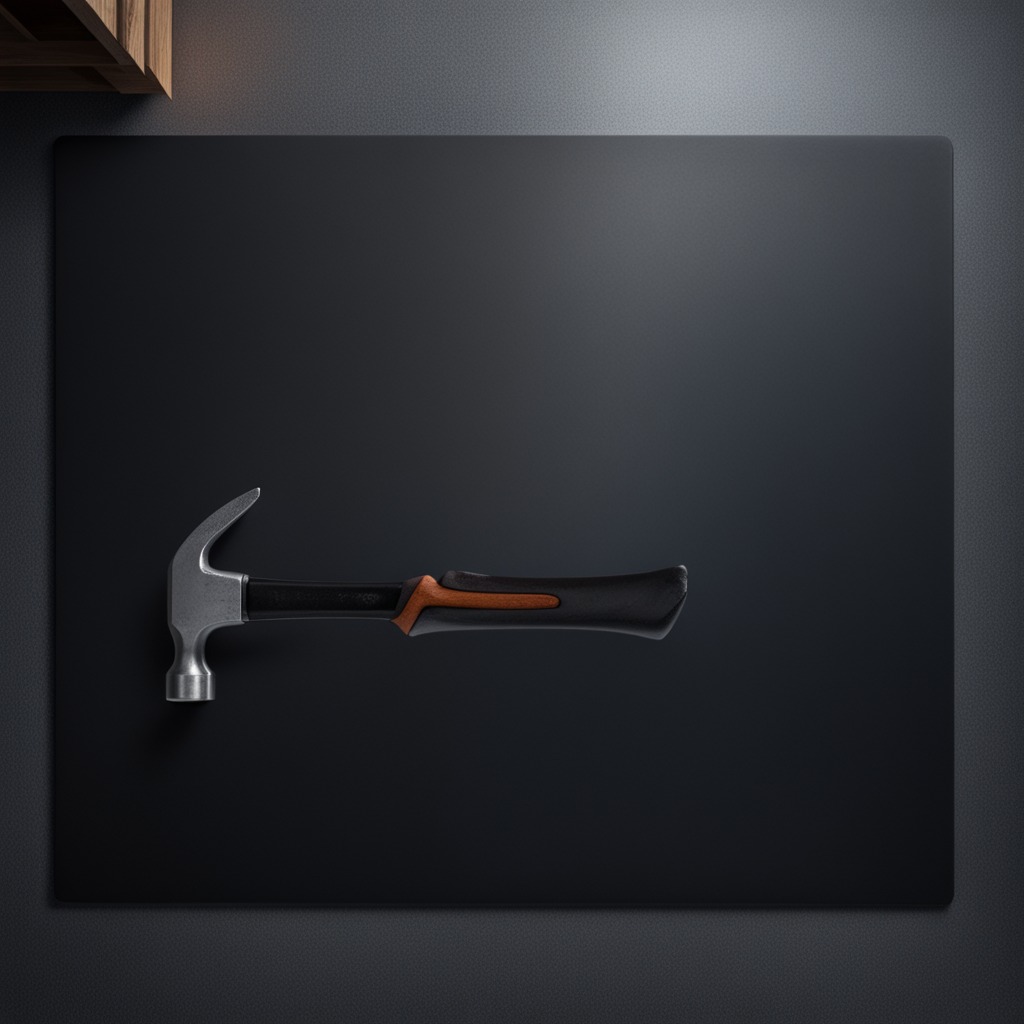
A hammer is lying on the tabletop.